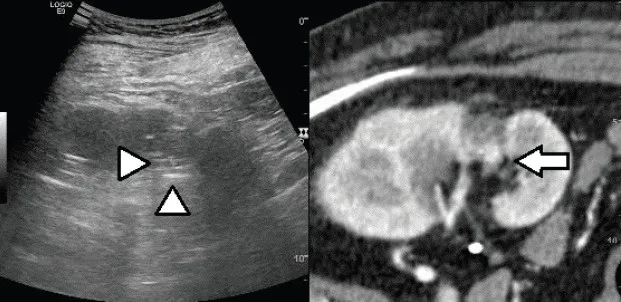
Fusion imaging combining real time US with CT images: CT scan shows the hypervascular nodule deeply in the scar of the previous treatment (arrow); the lesion is not clearly visible at US (heads of arrow).
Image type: radiology (ct)